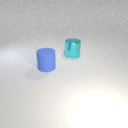
large cyan metal cylinder to the right of large blue rubber cylinder